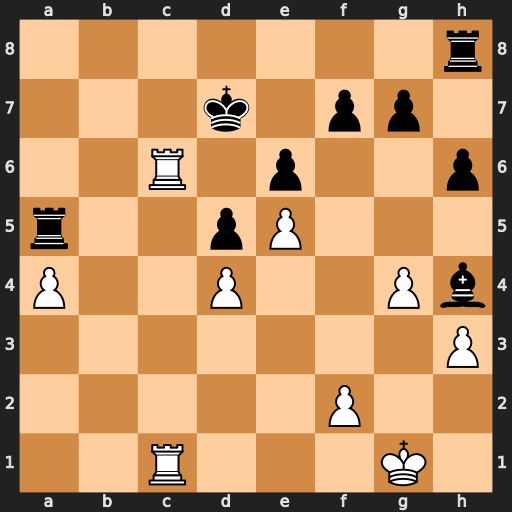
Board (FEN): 7r/3k1pp1/2R1p2p/r2pP3/P2P2Pb/7P/5P2/2R3K1
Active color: w
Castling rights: -
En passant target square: -
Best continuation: Rd6+ Ke8 Rc8+